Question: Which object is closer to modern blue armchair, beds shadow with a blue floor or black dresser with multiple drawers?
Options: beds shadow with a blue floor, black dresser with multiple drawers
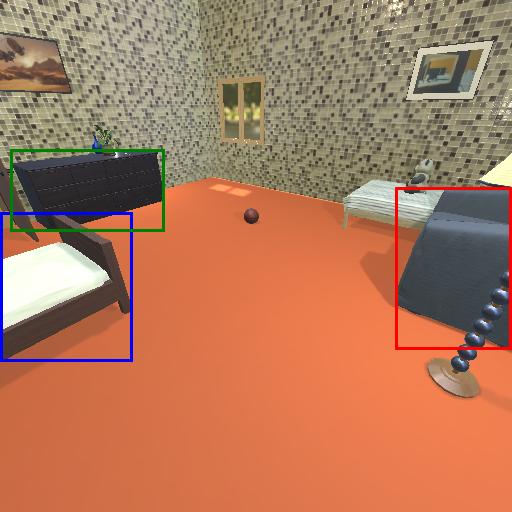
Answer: beds shadow with a blue floor